Aerial crown-view tile of a tropical tree (Barro Colorado Island, Panama), acquired 20250616:
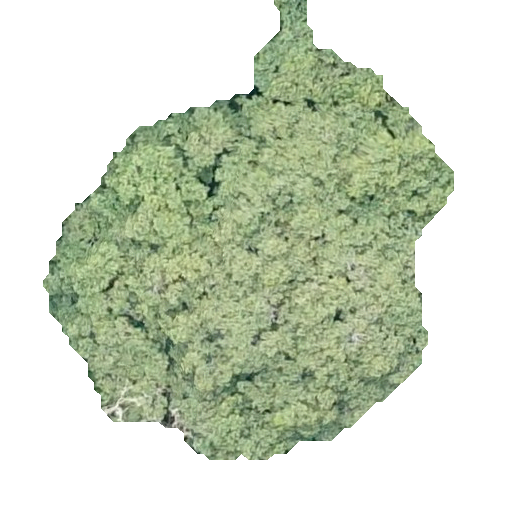
Species: Apeiba membranacea
GBIF accepted scientific name: Apeiba membranacea
Crown area: 171.702 m²